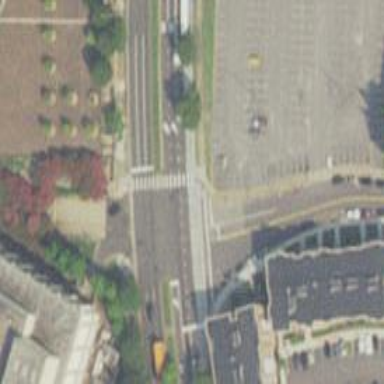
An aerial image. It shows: Marked crossing on footway.